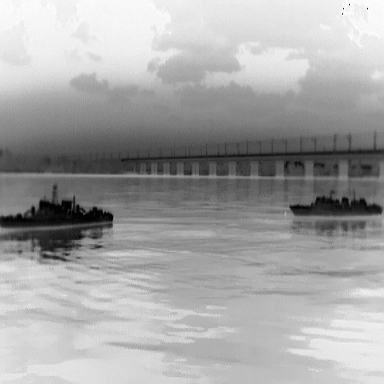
There are two warships in the infrared image.